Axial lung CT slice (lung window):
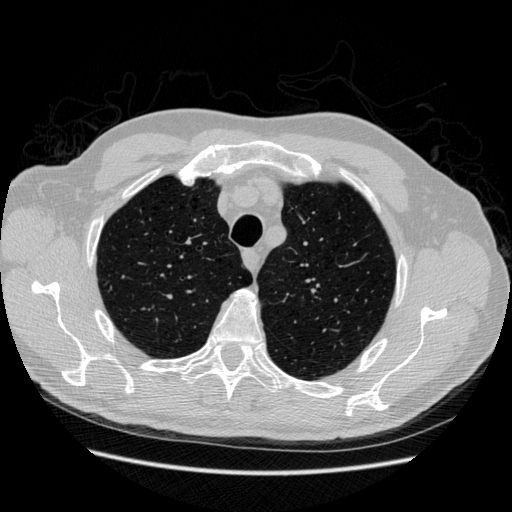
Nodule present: no